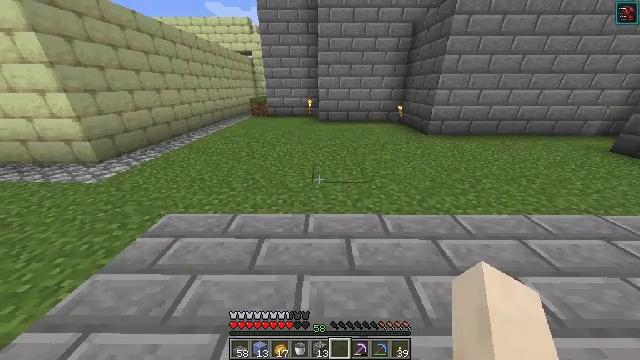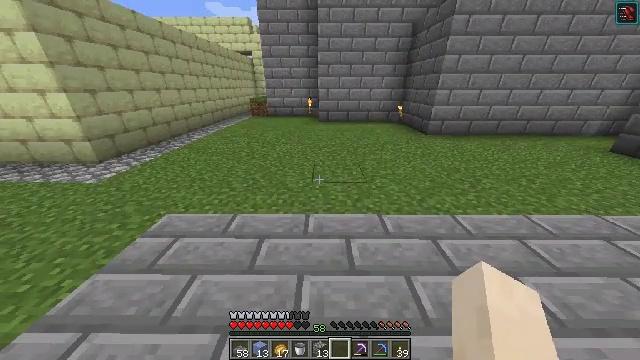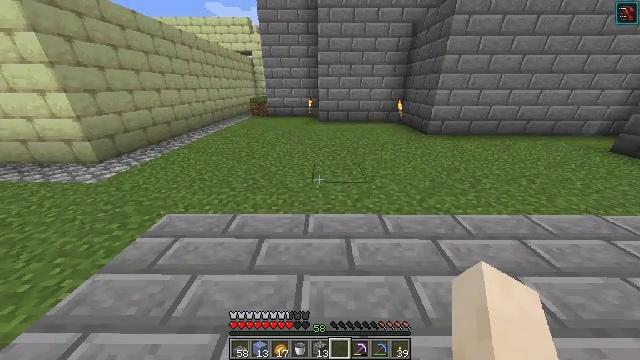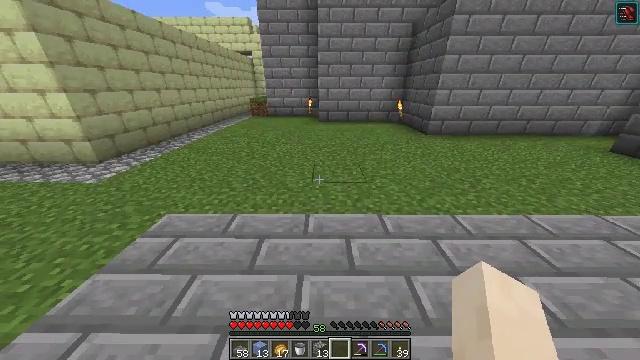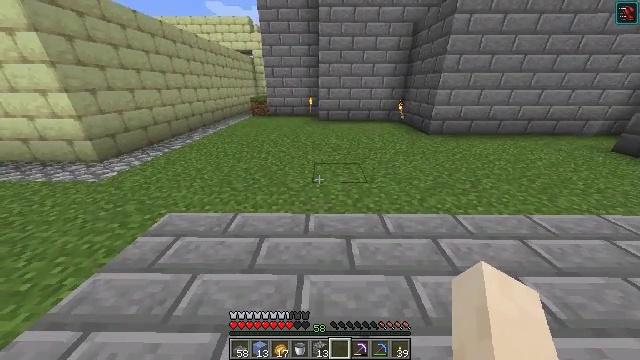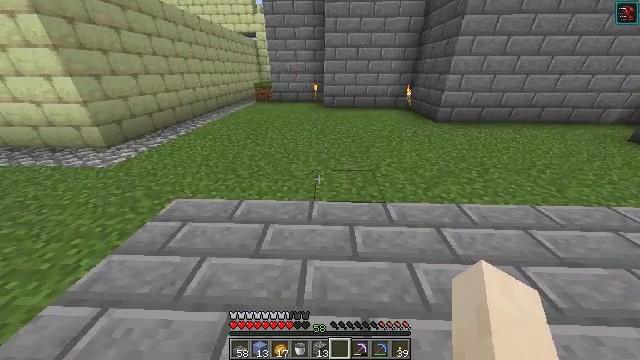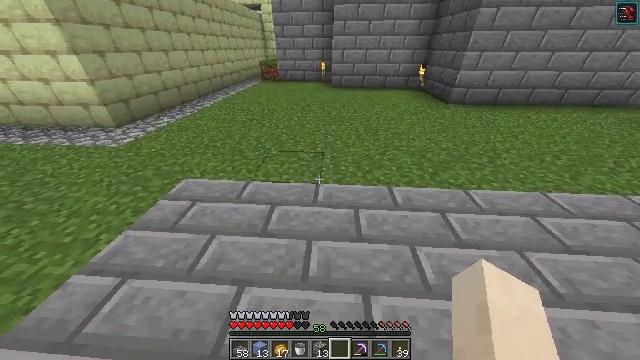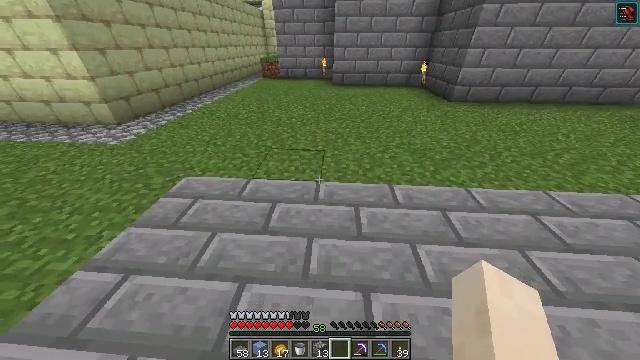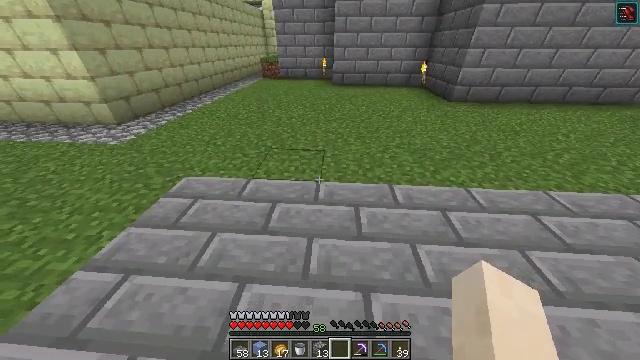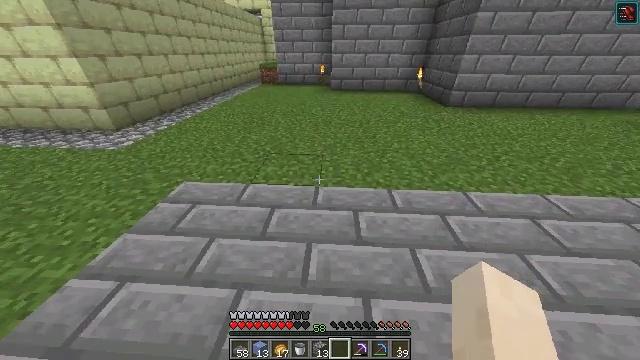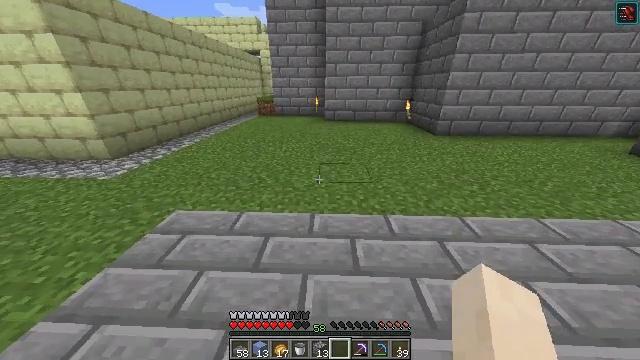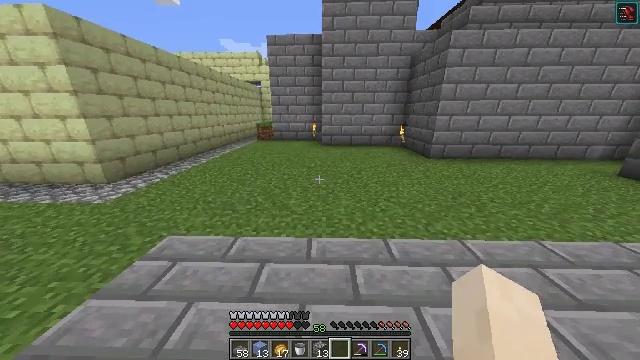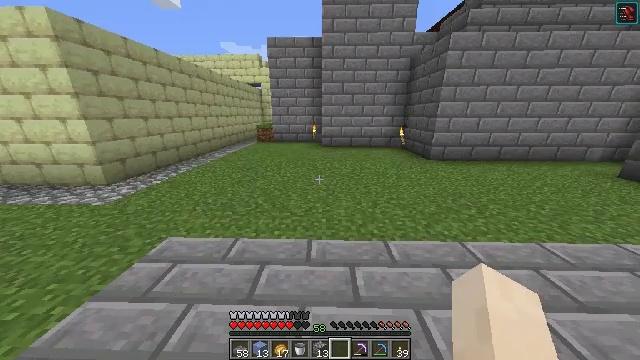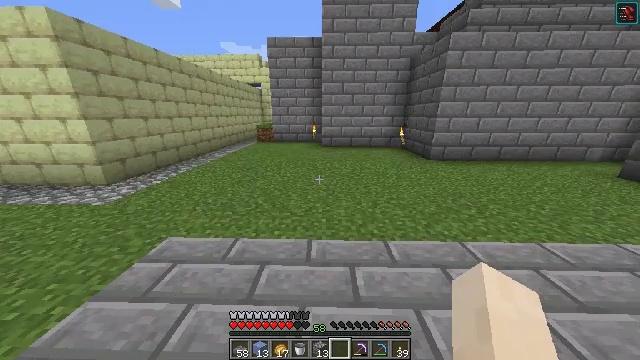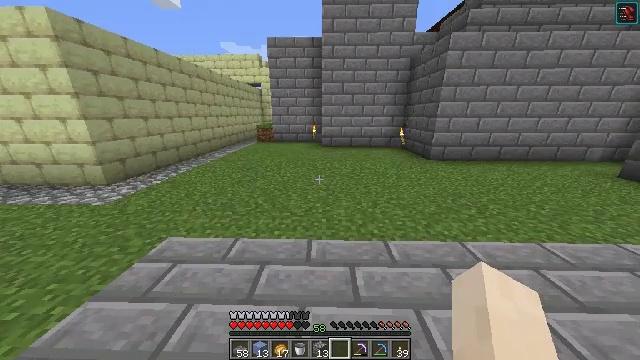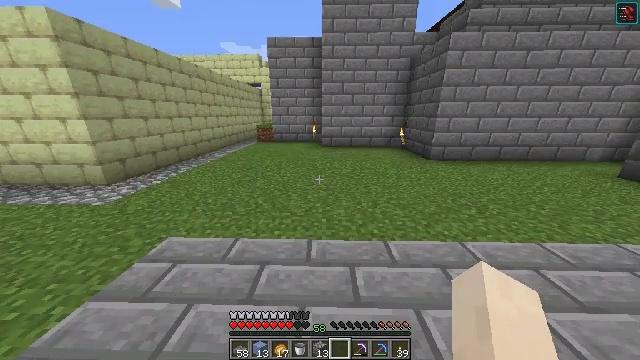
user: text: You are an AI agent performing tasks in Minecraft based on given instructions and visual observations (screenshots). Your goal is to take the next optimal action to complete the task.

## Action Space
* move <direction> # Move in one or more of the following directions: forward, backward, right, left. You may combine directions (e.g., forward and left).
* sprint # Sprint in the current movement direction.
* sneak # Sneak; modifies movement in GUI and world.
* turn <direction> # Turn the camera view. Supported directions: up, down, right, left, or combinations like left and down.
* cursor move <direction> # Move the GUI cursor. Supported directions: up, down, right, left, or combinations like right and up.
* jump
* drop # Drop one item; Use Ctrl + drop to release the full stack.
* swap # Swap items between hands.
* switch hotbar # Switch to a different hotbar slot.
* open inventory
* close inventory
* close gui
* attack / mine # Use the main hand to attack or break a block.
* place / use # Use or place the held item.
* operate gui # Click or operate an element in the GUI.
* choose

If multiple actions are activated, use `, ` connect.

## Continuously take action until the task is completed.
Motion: motion action
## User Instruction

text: Remove the stone brick slab from a structure.
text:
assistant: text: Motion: no_op
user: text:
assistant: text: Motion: no_op
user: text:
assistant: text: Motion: no_op
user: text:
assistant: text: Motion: no_op
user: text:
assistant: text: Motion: turn left and down
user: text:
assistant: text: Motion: turn left and down
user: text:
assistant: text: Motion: no_op
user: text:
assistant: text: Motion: no_op
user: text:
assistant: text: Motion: turn up
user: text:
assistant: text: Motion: turn right and up
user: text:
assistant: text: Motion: turn up
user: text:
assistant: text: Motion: no_op
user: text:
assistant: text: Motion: no_op
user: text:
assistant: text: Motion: no_op
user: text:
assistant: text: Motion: no_op
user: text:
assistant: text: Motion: no_op
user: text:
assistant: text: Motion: no_op
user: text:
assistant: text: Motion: no_op
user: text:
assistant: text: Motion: turn left and down
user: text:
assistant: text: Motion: turn left and down
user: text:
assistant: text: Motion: turn left and down
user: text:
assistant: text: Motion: turn left and down
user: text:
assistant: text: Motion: turn left
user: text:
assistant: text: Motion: turn left
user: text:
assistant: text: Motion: turn left
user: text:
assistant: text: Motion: turn left and down
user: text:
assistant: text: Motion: turn down
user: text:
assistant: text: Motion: turn left and down
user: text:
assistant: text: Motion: turn left
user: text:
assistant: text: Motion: no_op